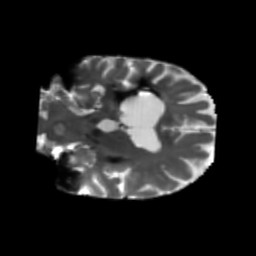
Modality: T2w
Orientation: coronal
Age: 51
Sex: female
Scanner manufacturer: siemens
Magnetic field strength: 3 T
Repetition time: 5.25 s
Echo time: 0.08 s